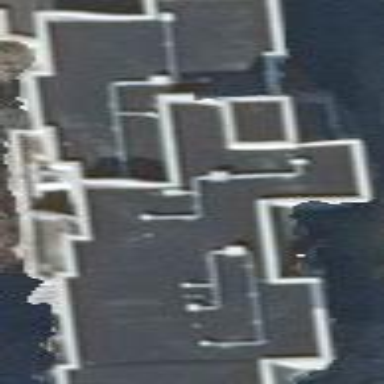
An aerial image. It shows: Building with apartments and flat roof.